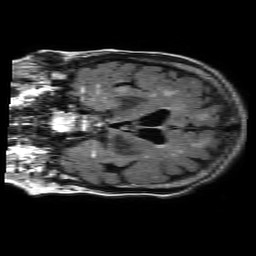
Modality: FLAIR
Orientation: coronal
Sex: female
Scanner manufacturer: philips
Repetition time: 11 s
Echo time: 0.125 s